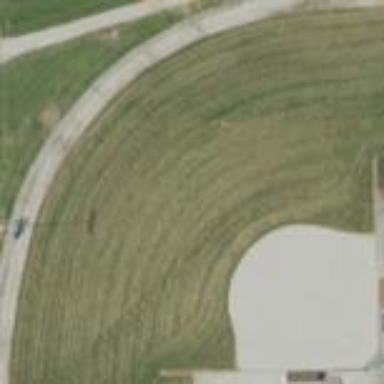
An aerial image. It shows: Baseball pitch for leisure and sports activities.